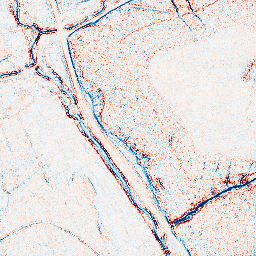
Category: edge_preserving
Decomposition family: bilateral
Decomposition parameters: d: 5
sigma_color: 150
sigma_space: 75
Upsampling method: fft_zeropad
Upsampling parameters: scale: 4
Upsampling scale: 4